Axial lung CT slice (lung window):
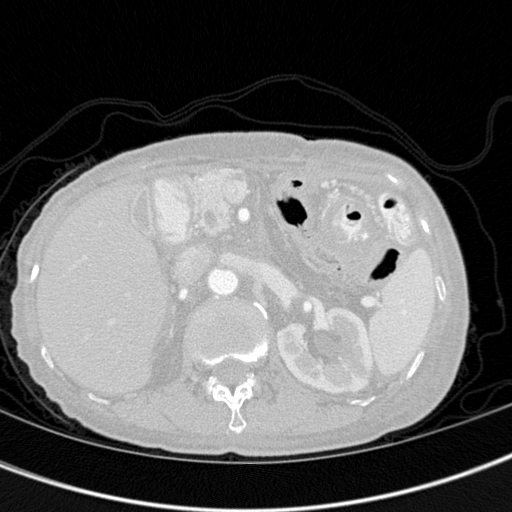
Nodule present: no